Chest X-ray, AP view. Patient: 36 years old, sex M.
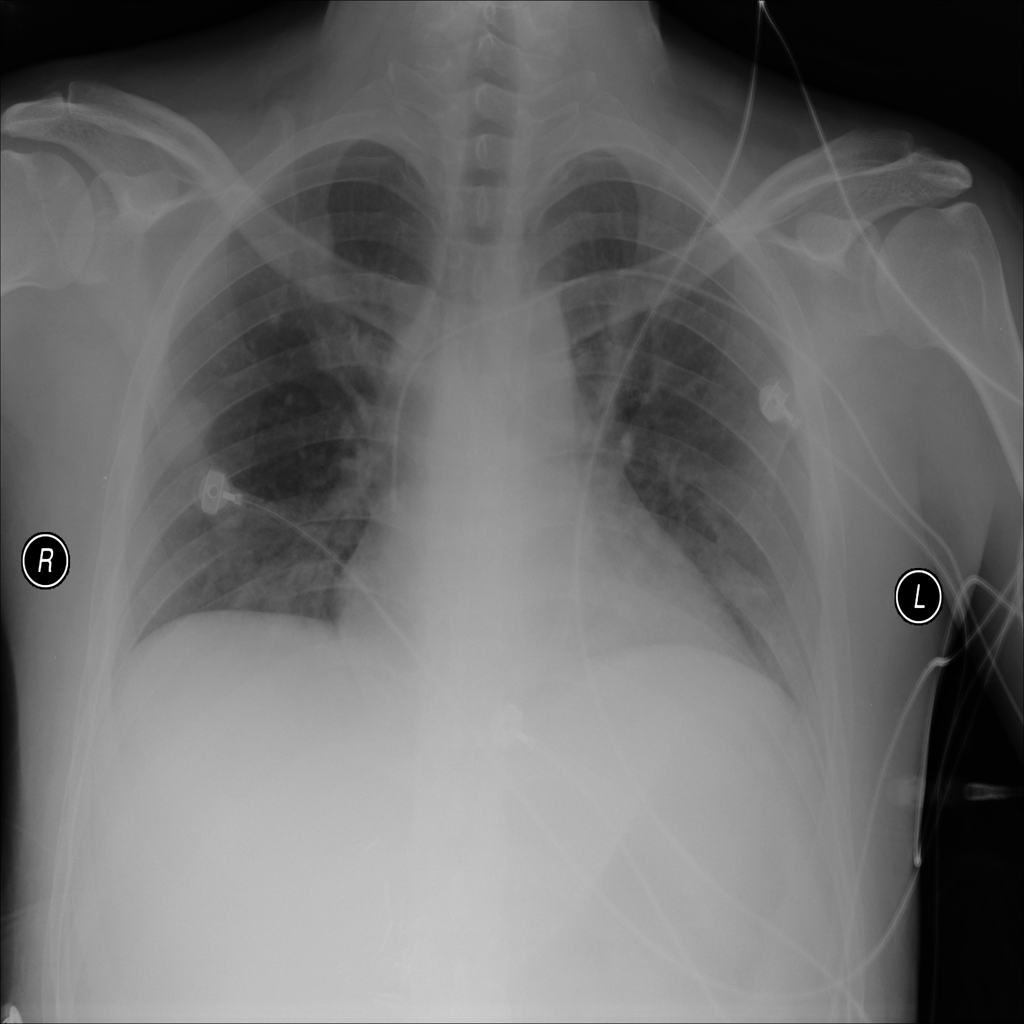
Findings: No Finding